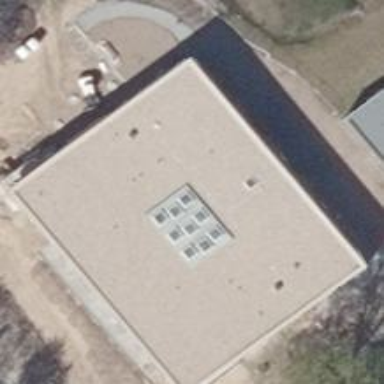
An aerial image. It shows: Kindergarten building.